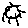
Label: sun